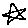
Label: star